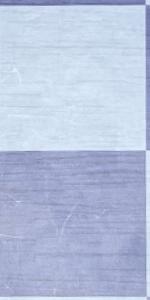
Label: Empty